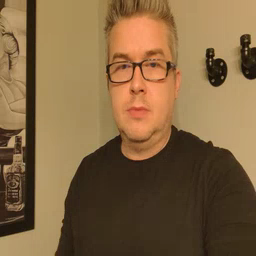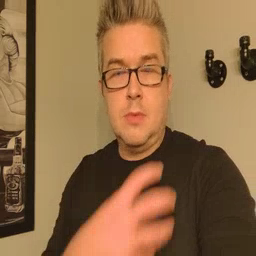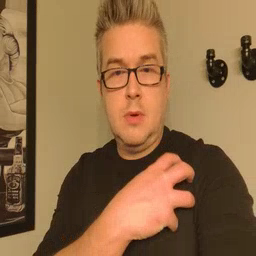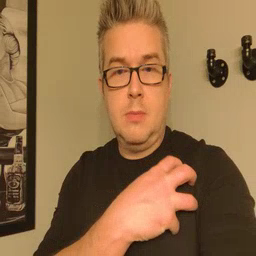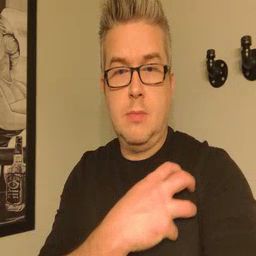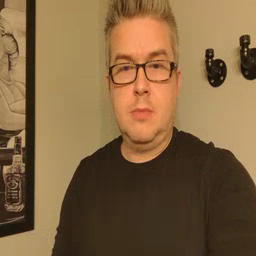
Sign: police